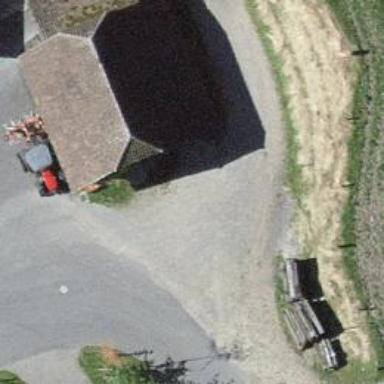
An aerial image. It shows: Rural barn.